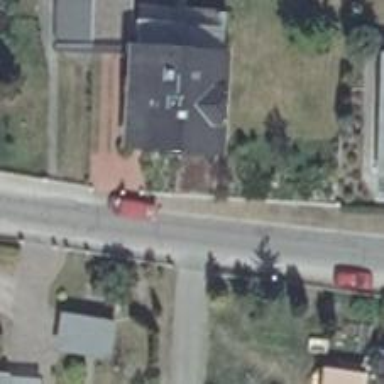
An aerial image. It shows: Asphalt road in residential area.